Question: I'm new to Yii framework,
I need an FCK editor for my CMS management page. I downloaded and extracted the FCKeditor to the root folder and its extension in yii extension folder. and i added the following code in my view
'''
<?php $this->widget('application.extensions.fckeditor.FCKEditorWidget',array(
"model"=>$model, # Data-Model
"attribute"=>'content', # Attribute in the Data-Model
"height"=>'400px',
"width"=>'100%',
"toolbarSet"=>'Basic', # EXISTING(!) Toolbar (see: fckeditor.js)
"fckeditor"=>Yii::app()->basePath."/../fckeditor/fckeditor.php",
# Path to fckeditor.php
"fckBasePath"=>Yii::app()->baseUrl."/fckeditor/",
# Realtive Path to the Editor (from Web-Root)
"config" => array(
"EditorAreaCSS"=>Yii::app()->baseUrl.'/css/index.css',),
# http://docs.fckeditor.net/FCKeditor_2.x/Developers_Guide/Configuration/Configuration_Options
# Additional Parameter (Can't configure a Toolbar dynamicly)
) ); ?>
'''
These all are working fine.
but the editor is displayed separatly. i need the editor in place of content textarea.
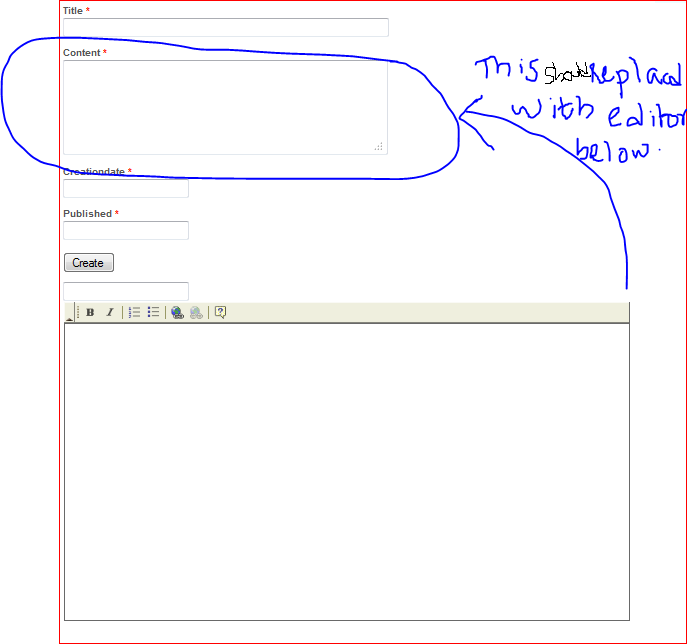
Answer: '''
<?php echo CHtml::activeTextArea($model,'content',array('rows'=>6, 'cols'=>50)); ?>
'''
To use FCKEditor instead of the above textarea, invoke the integration widget :
'''
<?php $this->widget('application.extensions.fckeditor.FCKEditorWidget',array(
'model' => $model,
'attribute' => 'content',
'height' => '600px',
'width' => '100%',
'fckeditor' => dirname(Yii::app()->basePath).'/htdocs/fckeditor/fckeditor.php',
'fckBasePath' => Yii::app()->baseUrl.'/fckeditor/')
); ?>
'''
Did you do something like this, if you did in this way then the textarea will be replaced with editor, hope that helps